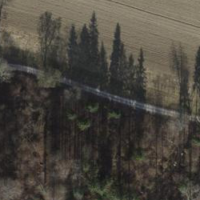
EUNIS habitat code: 44
Species observed at this site:
Pimpinella major